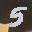
Label: 5